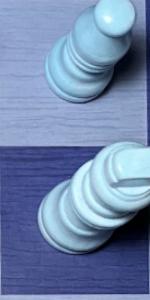
Label: King_White